Question: I use VS2010 and then drag and drop Member datagridview to design view.
After that I drag and drop name member textfield to design view and then try to edit and save. It's work properly.
And then I drag and drop sex radio button to design view. But binding it does't work.
How can I binding in this situation?
'''
using System;
using System.Collections.Generic;
using System.ComponentModel;
using System.Data;
using System.Drawing;
using System.Linq;
using System.Text;
using System.Windows.Forms;
namespace Test7
{
public partial class Form1 : Form
{
public Form1()
{
InitializeComponent();
}
private void memberBindingNavigatorSaveItem_Click(object sender, EventArgs e)
{
this.Validate();
this.memberBindingSource.EndEdit();
this.tableAdapterManager.UpdateAll(this.dbDataSet);
}
private void Form1_Load(object sender, EventArgs e)
{
// TODO: This line of code loads data into the 'dbDataSet.Member' table. You can move, or remove it, as needed.
this.memberTableAdapter.Fill(this.dbDataSet.Member);
// TODO: This line of code loads data into the 'dbDataSet.Member' table. You can move, or remove it, as needed.
this.memberTableAdapter.Fill(this.dbDataSet.Member);
}
private void memberBindingNavigatorSaveItem_Click_1(object sender, EventArgs e)
{
this.Validate();
this.memberBindingSource.EndEdit();
this.tableAdapterManager.UpdateAll(this.dbDataSet);
}
}
}
'''

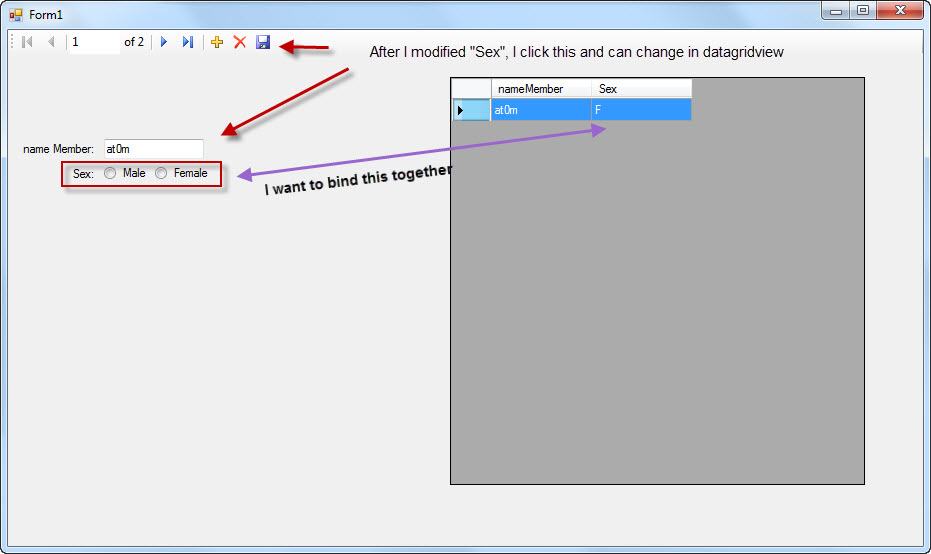
Answer: Here are two possible solutions.
---
The 'Binding' class has a built-in facility for on-the-fly transformations of bound data in the form of the <URL> events.
Here's how you would use those events with just the "Male" radiobutton. Create the binding in code, not in the designer:
'''
// create binding between "Sex" property and RadioButton.Checked property
var maleBinding = new Binding("Checked", bindingSource1, "Sex");
// when Formatting (reading from datasource), return true for M, else false
maleBinding.Format += (s, args) => args.Value = ((string)args.Value) == "M";
// when Parsing (writing to datasource), return "M" for true, else "F"
maleBinding.Parse += (s, args) => args.Value = (bool)args.Value ? "M" : "F";
// add the binding
maleRb.DataBindings.Add(maleBinding);
// you don't need to bind the Female radiobutton, just make it do the opposite
// of Male by handling the CheckedChanged event on Male:
maleRb.CheckedChanged += (s, args) => femaleRb.Checked = !maleRb.Checked;
'''
---
Another approach is to add a computed property to your datasource:
'''
public bool IsMale
{
get { return Sex == "M"; }
set
{
if (value)
Sex = "M";
else
Sex = "F";
}
}
'''
Now you can simply bind the Male radiobutton to this property on your datasource (just don't show this property in the grid).
And again you can hook up Female to Male like so:
'''
maleRb.CheckedChanged += (s, args) => femaleRb.Checked = !maleRb.Checked;
'''